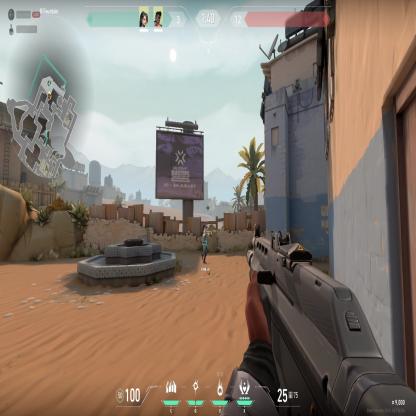
Label: teammate